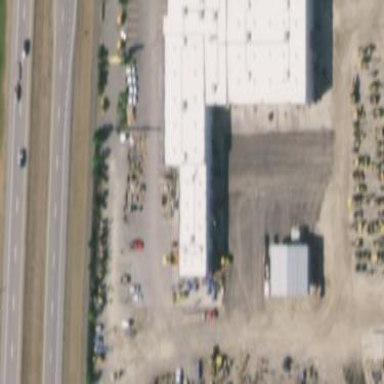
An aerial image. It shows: Trading shop located within building.